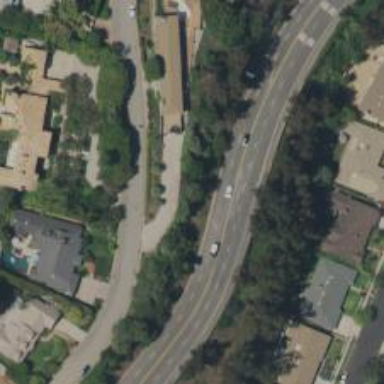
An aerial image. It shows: Secondary road bordered by residential properties.